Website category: movie
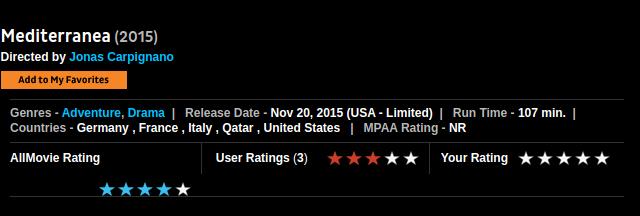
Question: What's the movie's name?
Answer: Mediterranea

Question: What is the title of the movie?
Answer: Mediterranea

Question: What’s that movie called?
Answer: Mediterranea

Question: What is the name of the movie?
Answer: Mediterranea

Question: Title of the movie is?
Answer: Mediterranea

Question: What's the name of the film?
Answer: Mediterranea

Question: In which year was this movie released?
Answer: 2015

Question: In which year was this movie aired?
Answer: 2015

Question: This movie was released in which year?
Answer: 2015

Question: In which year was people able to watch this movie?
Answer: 2015

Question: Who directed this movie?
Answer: Jonas Carpignano

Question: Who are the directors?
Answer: Jonas Carpignano

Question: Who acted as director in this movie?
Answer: Jonas Carpignano

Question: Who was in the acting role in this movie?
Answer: Jonas Carpignano

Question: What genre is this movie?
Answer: Adventure , Drama

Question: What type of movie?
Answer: Adventure , Drama

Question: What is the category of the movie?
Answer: Adventure , Drama

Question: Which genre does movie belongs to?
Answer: Adventure , Drama

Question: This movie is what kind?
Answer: Adventure , Drama

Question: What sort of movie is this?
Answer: Adventure , Drama

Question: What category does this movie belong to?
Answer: Adventure , Drama

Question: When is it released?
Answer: Nov 20, 2015 (USA - Limited)

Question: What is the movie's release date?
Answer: Nov 20, 2015 (USA - Limited)

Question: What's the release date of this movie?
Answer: Nov 20, 2015 (USA - Limited)

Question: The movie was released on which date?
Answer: Nov 20, 2015 (USA - Limited)

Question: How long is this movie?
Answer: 107 min.

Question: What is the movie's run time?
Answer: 107 min.

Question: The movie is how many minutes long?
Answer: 107 min.

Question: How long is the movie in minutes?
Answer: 107 min.

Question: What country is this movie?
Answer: Germany , France , Italy , Qatar , United States

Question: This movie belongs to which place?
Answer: Germany , France , Italy , Qatar , United States

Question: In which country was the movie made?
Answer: Germany , France , Italy , Qatar , United States

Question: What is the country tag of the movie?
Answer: Germany , France , Italy , Qatar , United States

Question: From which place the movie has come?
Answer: Germany , France , Italy , Qatar , United States